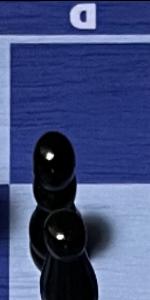
Label: Pawn_Black